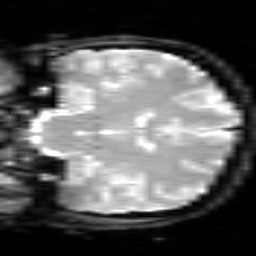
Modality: inplaneT2
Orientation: coronal
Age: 37
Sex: male